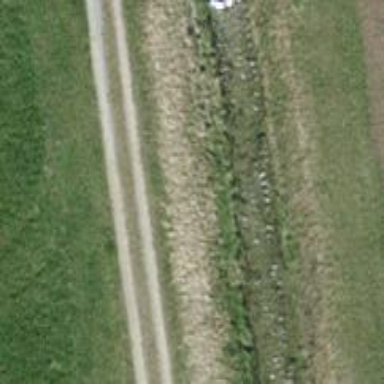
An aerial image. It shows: Compacted track road with grade3 tracktype.